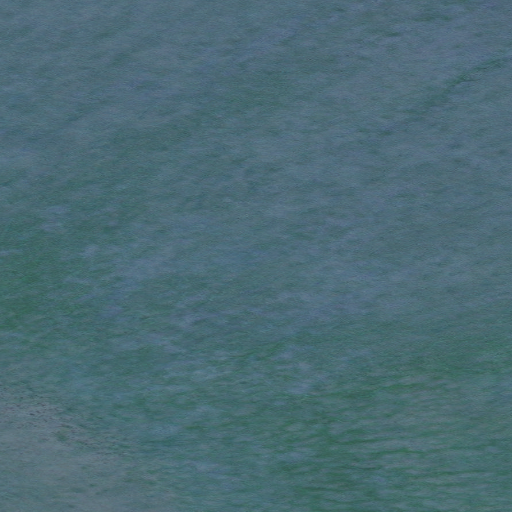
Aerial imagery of mountain in Alaska named Coyote Creek Dome containing only unknown